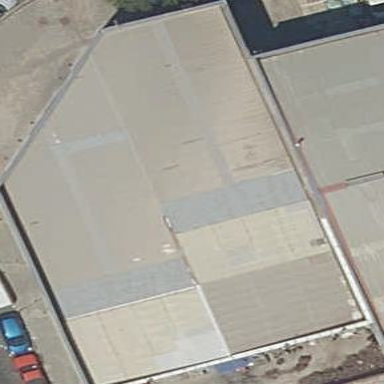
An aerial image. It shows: Industrial building.